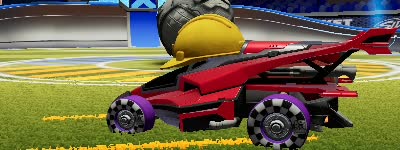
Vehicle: aftershock